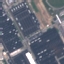
Land use / land cover: Industrial